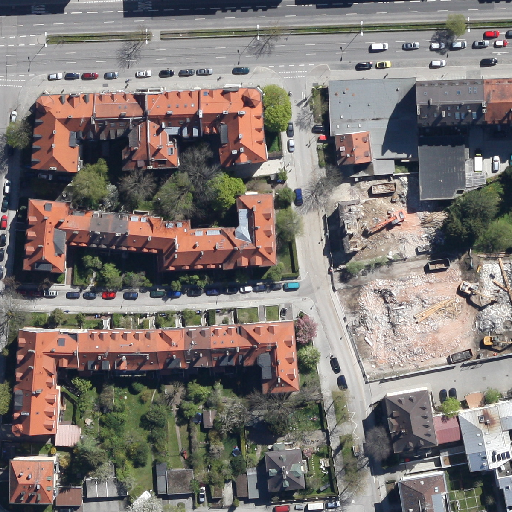
Referring expression: car